Question: This is on a JSF + JPA web application.
When I used the following JPQL query which include casting, it gives an error difficult to understand.
This is the query
'''
jpql = "select new data.dataStructure.PharmacyStockRow(amp.vmp.name, sum(s.stock), "
+ "sum(s.itemBatch.purcahseRate * s.stock), sum(s.itemBatch.retailsaleRate * s.stock))"
+ "from Stock s join treat(s.itemBatch.item as Amp)amp "
+ "where s.stock>:z and s.department=:d "
+ "group by amp.vmp ";
m.put("d", department);
m.put("z", 0.0);
'''
This is the class created just to receive the result from the query.
'''
package data.dataStructure;
public class PharmacyStockRow {
String code;
String name;
Double qty;
Double purchaseValue;
Double saleValue;
public PharmacyStockRow() {
}
public PharmacyStockRow(String name, Double qty, Double purchaseValue, Double saleValue) {
this.name = name;
this.qty = qty;
this.purchaseValue = purchaseValue;
this.saleValue = saleValue;
}
'''
I have a Stock class which stores data about stocks. It has a ItemBatch class which represent a batch. Batch has an Item. That item is actually a Amp, which extends Item. Amp has a Vmp. I want to get the stocks by Vmp. It would have been very easy if ItemBatch has a property of Amp, but I had to use more generic Item as the reference. So I need to cast Item to Amp within the Java Resistance Query. I tried it but it gives following error.
I use EclipseLink 2.5 as the Persistance Provider.

'''
Caused by: Exception [EclipseLink-6034] (Eclipse Persistence Services - 2.3.2.v20111125-r10461): org.eclipse.persistence.exceptions.QueryException
Exception Description: Invalid query item expression [
Query Key vmp
Query Key item (entity.pharmacy.Amp)
Query Key itemBatch
Base entity.pharmacy.Stock].
Query: ReportQuery(referenceClass=Stock jpql="select new data.dataStructure.PharmacyStockRow(amp.vmp.name, sum(s.stock), sum(s.itemBatch.purcahseRate * s.stock), sum(s.itemBatch.retailsaleRate * s.stock)) from Stock s join treat(s.itemBatch.item as Amp)amp where s.stock>:z and s.department=:d group by amp ")
at org.eclipse.persistence.exceptions.QueryException.invalidExpressionForQueryItem(QueryException.java:622)
at org.eclipse.persistence.queries.ObjectLevelReadQuery.getLeafDescriptorFor(ObjectLevelReadQuery.java:1460)
at org.eclipse.persistence.queries.ObjectLevelReadQuery.getLeafMappingFor(ObjectLevelReadQuery.java:1408)
at org.eclipse.persistence.internal.queries.ReportItem.initialize(ReportItem.java:124)
at org.eclipse.persistence.queries.ConstructorReportItem.initialize(ConstructorReportItem.java:137)
at org.eclipse.persistence.queries.ReportQuery.prepare(ReportQuery.java:1044)
at org.eclipse.persistence.queries.DatabaseQuery.checkPrepare(DatabaseQuery.java:613)
at org.eclipse.persistence.queries.ObjectLevelReadQuery.checkPrepare(ObjectLevelReadQuery.java:823)
at org.eclipse.persistence.queries.DatabaseQuery.prepareCall(DatabaseQuery.java:1741)
at org.eclipse.persistence.internal.jpa.EJBQueryImpl.buildEJBQLDatabaseQuery(EJBQueryImpl.java:268)
at org.eclipse.persistence.internal.jpa.EJBQueryImpl.buildEJBQLDatabaseQuery(EJBQueryImpl.java:190)
at org.eclipse.persistence.internal.jpa.EJBQueryImpl.<init>(EJBQueryImpl.java:142)
at org.eclipse.persistence.internal.jpa.EJBQueryImpl.<init>(EJBQueryImpl.java:126)
at org.eclipse.persistence.internal.jpa.EntityManagerImpl.createQuery(EntityManagerImpl.java:1475)
at org.eclipse.persistence.internal.jpa.EntityManagerImpl.createQuery(EntityManagerImpl.java:1497)
'''
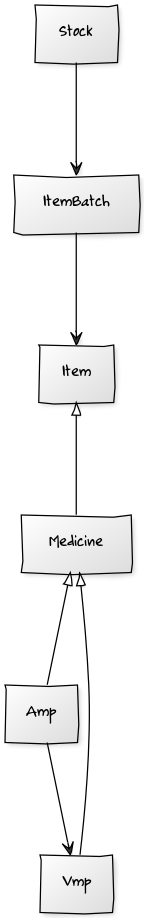
Answer: I failed to solved the issue, but did a work around. I add all the additional methods in the child class into the parent class so that the casting was not necessary.